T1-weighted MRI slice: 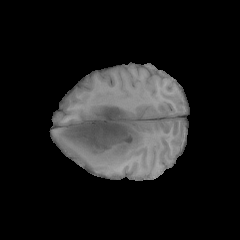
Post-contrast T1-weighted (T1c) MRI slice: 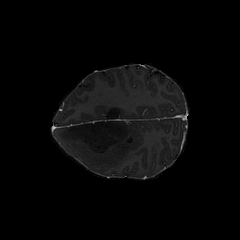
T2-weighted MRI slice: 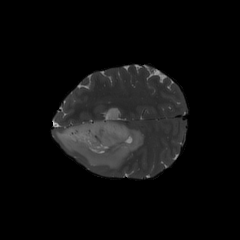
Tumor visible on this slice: yes